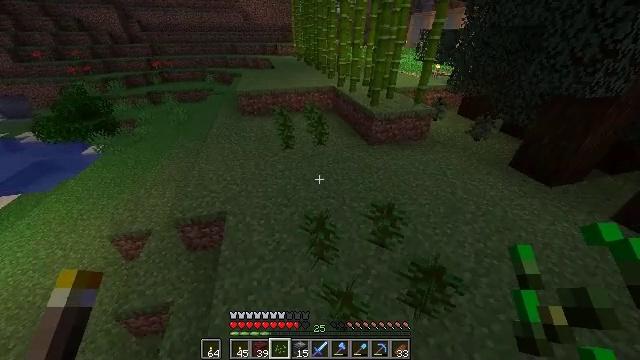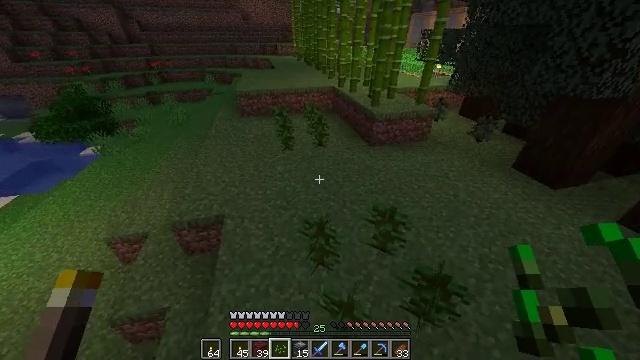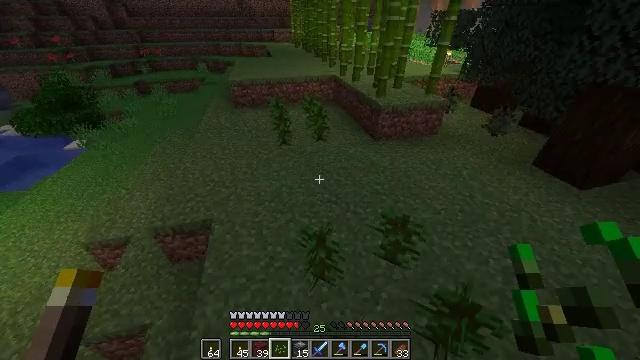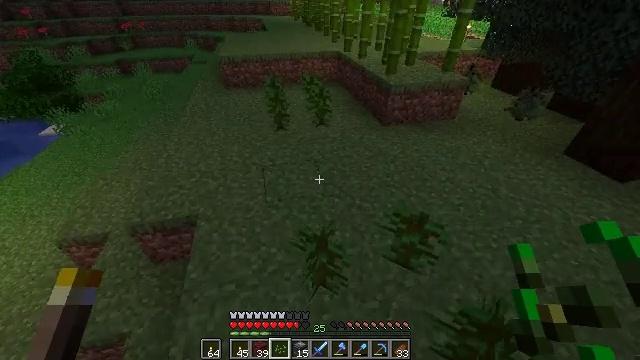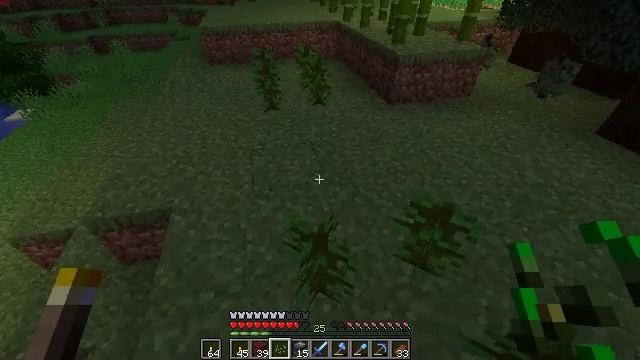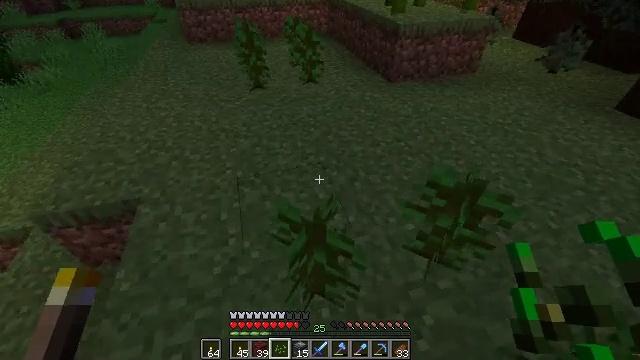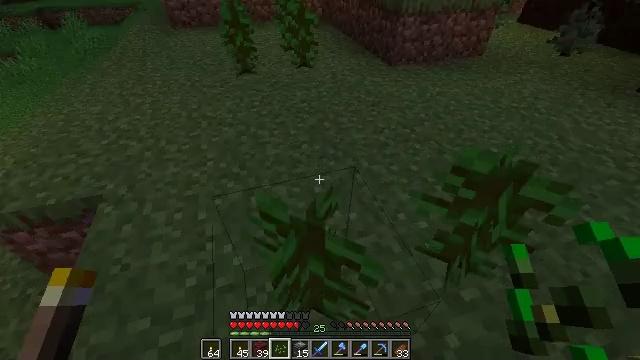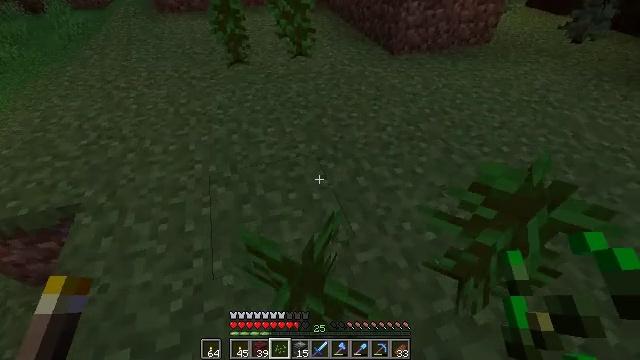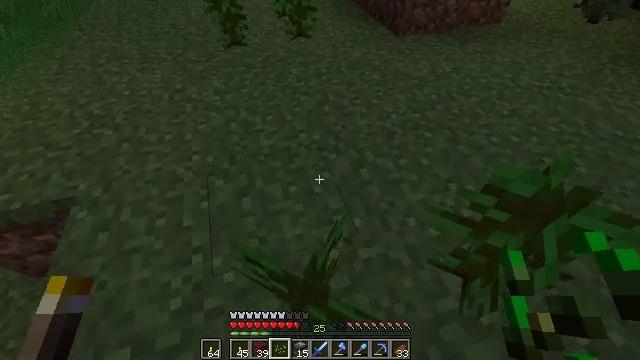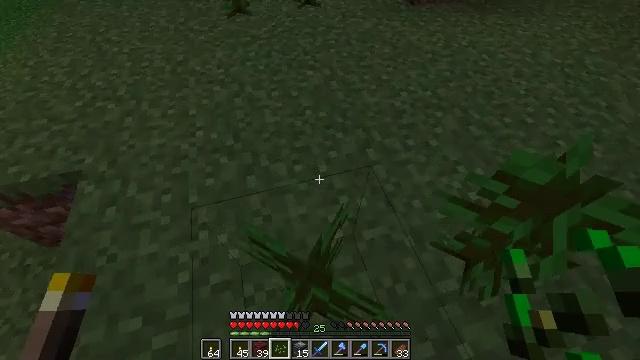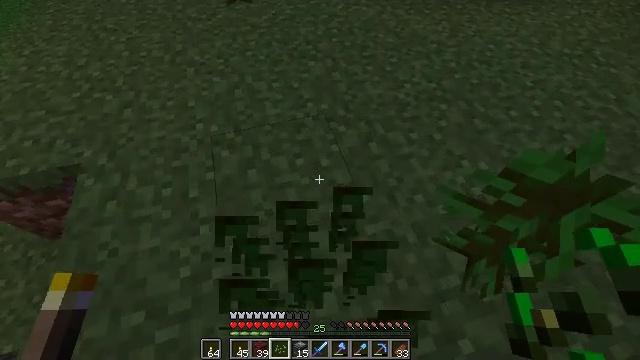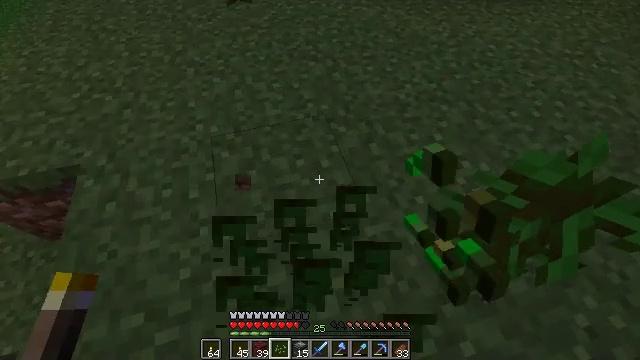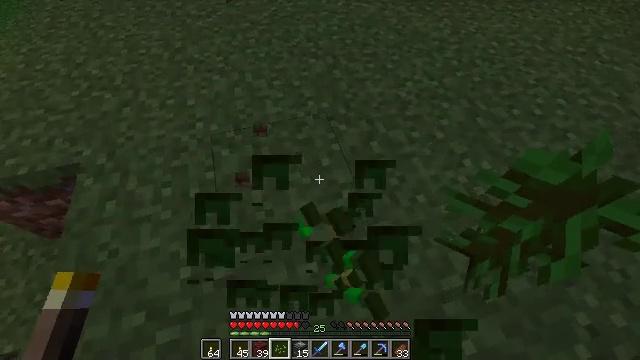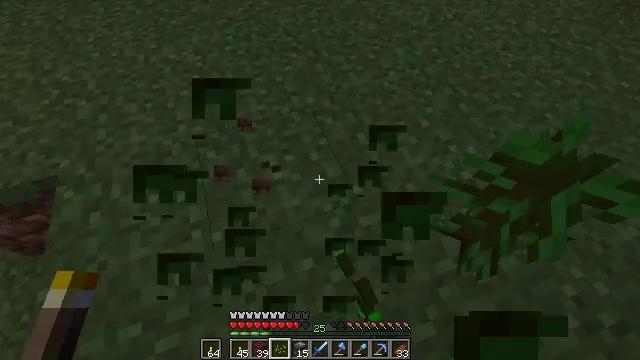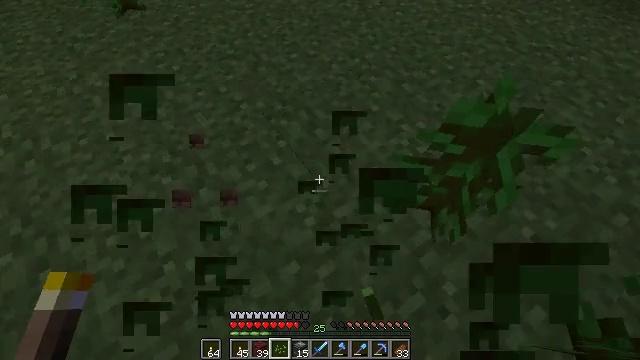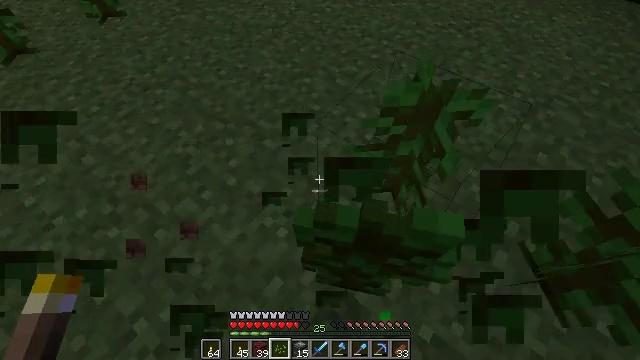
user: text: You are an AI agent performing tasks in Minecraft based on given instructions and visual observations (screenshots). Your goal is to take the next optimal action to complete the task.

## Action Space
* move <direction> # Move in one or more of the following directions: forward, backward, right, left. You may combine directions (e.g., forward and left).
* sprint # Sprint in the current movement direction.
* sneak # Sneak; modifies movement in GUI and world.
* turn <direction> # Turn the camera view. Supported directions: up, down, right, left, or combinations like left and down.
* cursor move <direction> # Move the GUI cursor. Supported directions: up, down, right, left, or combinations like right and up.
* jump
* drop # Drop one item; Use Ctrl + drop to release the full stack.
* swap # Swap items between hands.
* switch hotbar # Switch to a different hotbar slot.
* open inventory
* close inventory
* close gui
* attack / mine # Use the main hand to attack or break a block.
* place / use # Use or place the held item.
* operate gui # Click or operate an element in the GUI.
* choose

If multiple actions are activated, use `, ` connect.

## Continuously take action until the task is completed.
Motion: motion action
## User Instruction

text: Collect a jungle sapling by breaking it.
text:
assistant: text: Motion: no_op
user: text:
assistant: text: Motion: turn down
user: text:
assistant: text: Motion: turn down
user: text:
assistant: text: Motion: turn down
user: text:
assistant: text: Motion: turn right and down
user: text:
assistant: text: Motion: turn right
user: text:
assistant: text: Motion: turn down
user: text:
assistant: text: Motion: turn down
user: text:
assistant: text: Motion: turn left and down
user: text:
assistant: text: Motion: turn down, attack / mine
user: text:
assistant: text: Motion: attack / mine
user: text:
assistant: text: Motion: attack / mine
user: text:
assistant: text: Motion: turn right and down, attack / mine
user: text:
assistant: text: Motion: turn right
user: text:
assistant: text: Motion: turn right and up
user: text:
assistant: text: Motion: turn right and up
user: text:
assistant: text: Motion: turn right and up
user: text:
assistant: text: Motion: turn right and up
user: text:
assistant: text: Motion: turn right and up
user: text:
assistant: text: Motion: attack / mine
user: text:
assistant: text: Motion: attack / mine
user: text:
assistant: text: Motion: turn right, attack / mine
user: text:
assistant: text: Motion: turn right
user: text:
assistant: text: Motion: turn right and up
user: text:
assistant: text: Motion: turn right
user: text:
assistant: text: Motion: turn right
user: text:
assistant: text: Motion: attack / mine
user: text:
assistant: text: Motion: attack / mine
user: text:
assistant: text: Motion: attack / mine
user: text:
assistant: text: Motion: turn right, attack / mine